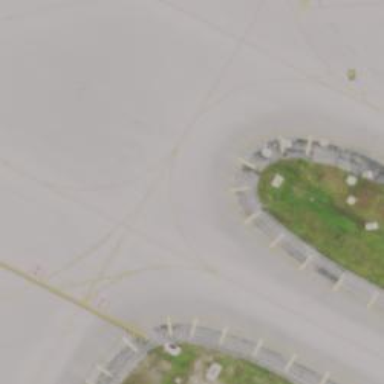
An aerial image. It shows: Image of taxiway at airport.